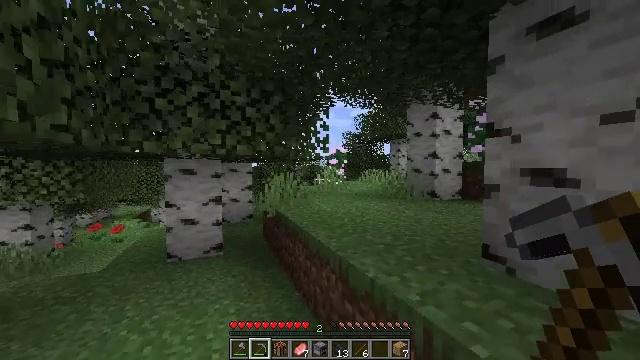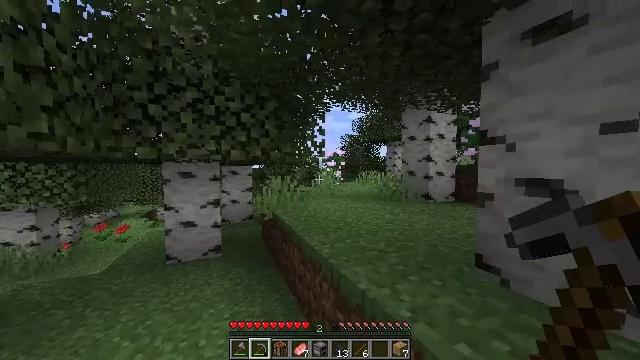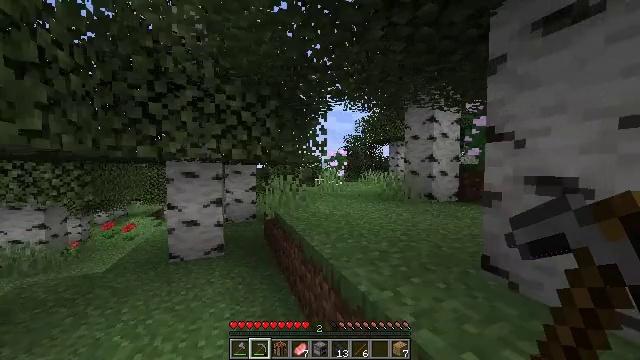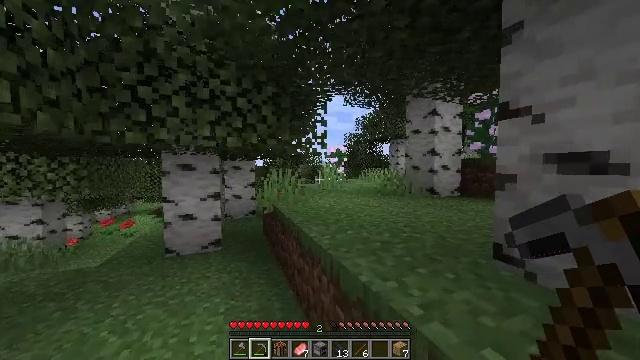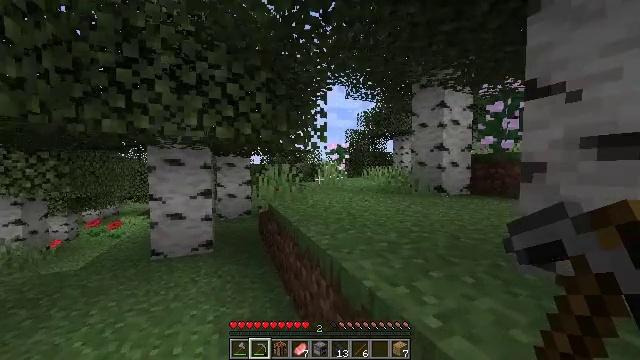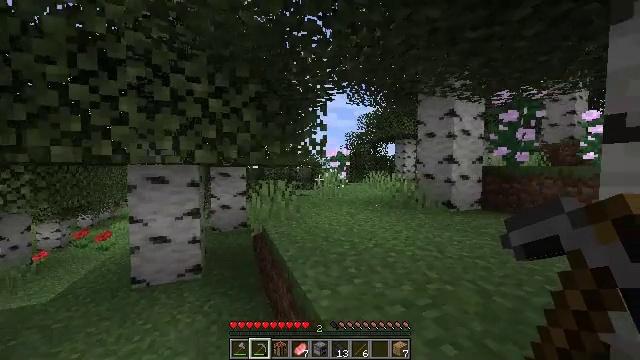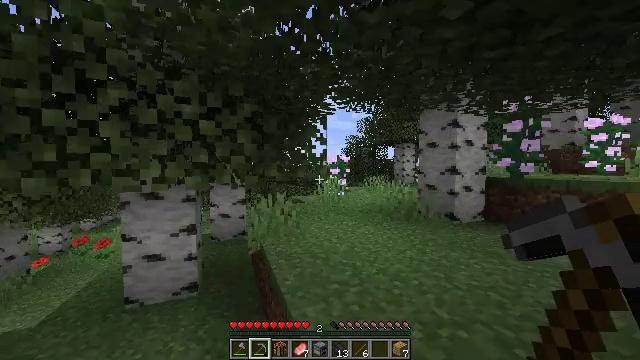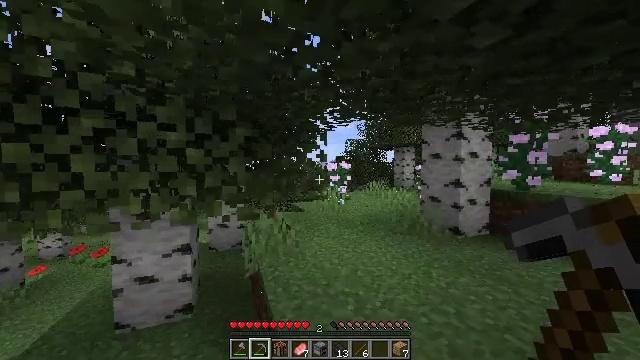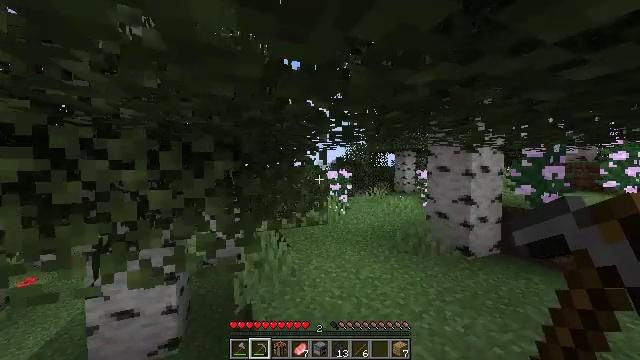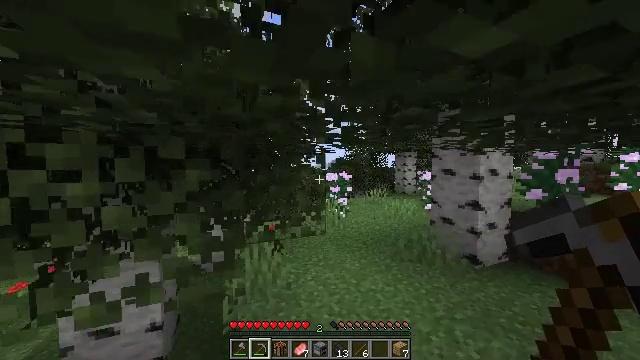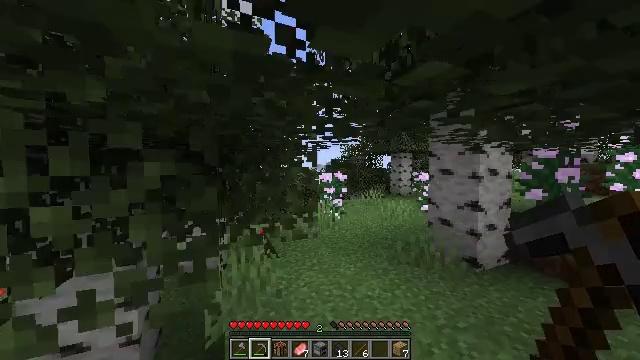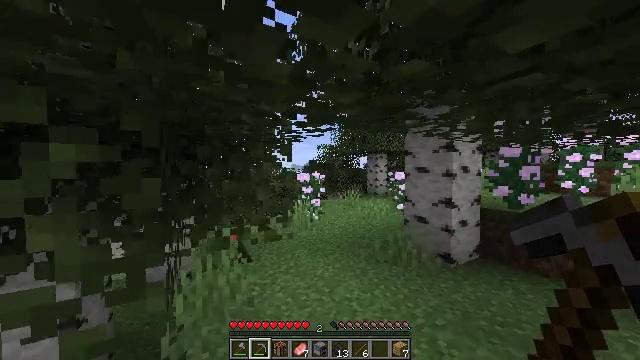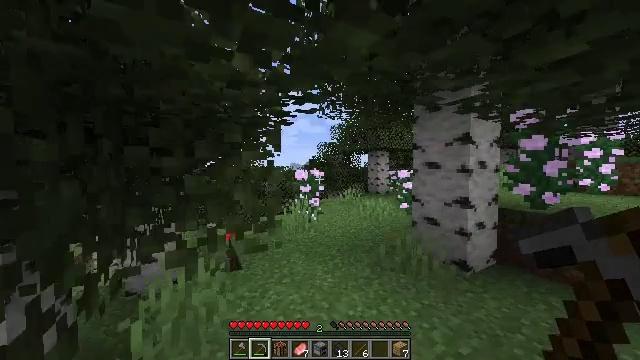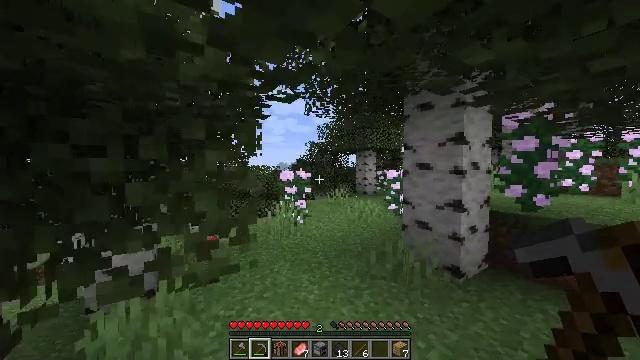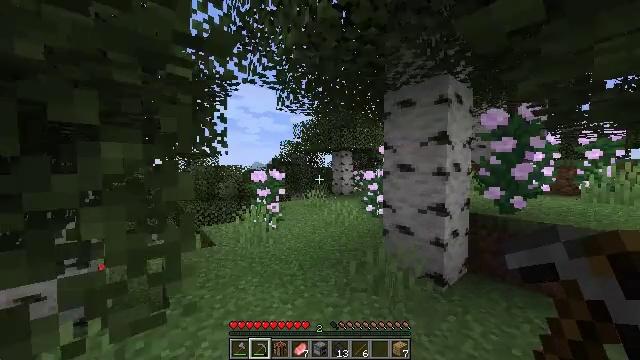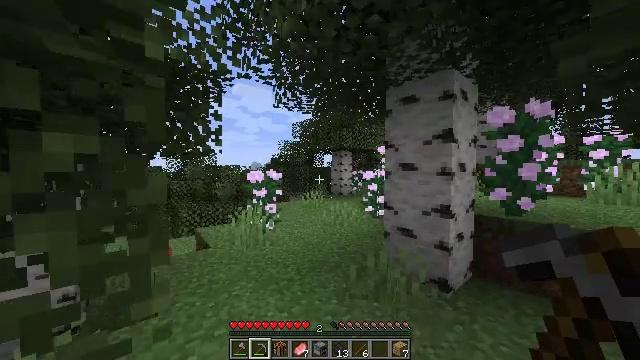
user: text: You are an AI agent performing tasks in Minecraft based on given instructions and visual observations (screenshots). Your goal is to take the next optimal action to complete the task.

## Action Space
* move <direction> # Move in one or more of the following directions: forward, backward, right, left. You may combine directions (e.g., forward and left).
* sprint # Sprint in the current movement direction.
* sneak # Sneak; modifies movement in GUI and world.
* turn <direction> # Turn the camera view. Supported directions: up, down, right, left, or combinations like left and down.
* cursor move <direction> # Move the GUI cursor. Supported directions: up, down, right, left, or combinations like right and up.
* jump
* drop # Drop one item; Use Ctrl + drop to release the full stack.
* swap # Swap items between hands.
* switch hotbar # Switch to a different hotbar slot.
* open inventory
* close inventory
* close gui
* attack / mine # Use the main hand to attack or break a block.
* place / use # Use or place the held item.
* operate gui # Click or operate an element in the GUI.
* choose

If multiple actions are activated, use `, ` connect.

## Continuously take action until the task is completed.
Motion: motion action
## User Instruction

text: Remove birch leaves from trees.
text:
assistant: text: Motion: move forward and move left, sprint
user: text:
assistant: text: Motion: move forward and move left, sprint
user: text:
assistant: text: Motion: move forward and move left, sprint
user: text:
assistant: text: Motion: move forward, sprint, jump
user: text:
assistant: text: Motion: move forward, sprint, jump
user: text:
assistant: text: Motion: move forward, sprint, jump
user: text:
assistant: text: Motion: move forward, sprint, jump
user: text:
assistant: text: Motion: move forward and move right, sprint
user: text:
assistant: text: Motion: move forward and move right, sprint
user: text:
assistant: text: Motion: move forward and move right, sprint, turn right
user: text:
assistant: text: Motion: move forward and move right, sprint, turn right
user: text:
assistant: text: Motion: move forward, sprint
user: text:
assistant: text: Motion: move forward, sprint, turn right
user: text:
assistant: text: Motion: move forward, sprint, turn right
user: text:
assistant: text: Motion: move forward, sprint
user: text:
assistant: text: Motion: move forward, sprint
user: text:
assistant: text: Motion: move forward, sprint
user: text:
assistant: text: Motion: move forward, sprint
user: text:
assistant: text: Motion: move forward, sprint
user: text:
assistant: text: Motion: move forward, sprint
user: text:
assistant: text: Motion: move forward and move left, sprint
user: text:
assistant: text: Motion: move forward and move left, sprint
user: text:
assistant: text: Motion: move forward and move left, sprint
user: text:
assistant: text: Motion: move forward, sprint
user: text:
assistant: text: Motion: move forward, sprint
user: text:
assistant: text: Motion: move forward, sprint
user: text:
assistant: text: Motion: move forward, sprint, turn right and down
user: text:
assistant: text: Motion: move forward, sprint, turn right and down
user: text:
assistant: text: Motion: move forward, sprint, turn right and down
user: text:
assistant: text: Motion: move forward, sprint, turn right